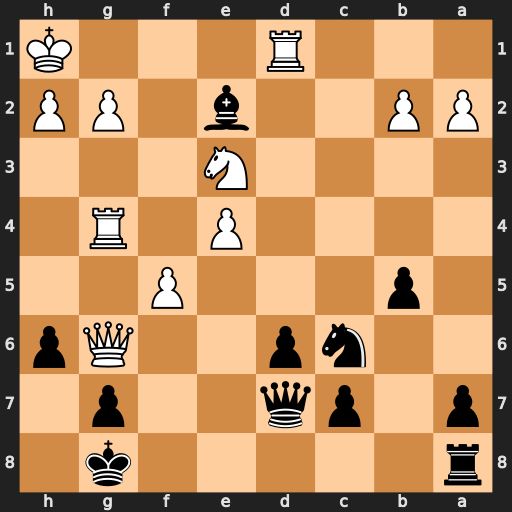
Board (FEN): r5k1/p1pq2p1/2np2Qp/1p3P2/4P1R1/4N3/PP2b1PP/3R3K
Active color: b
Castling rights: -
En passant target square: -
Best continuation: Ne5 Qxg7+ Qxg7 Rxg7+ Kxg7